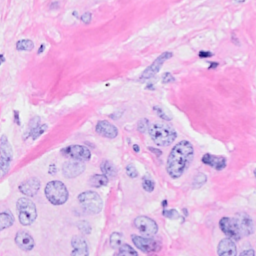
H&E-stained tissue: Breast